Question: I'm new to mobx,
I was told that I can't use directly 'rootStore' from 'rootStore.tsx' directly, and I have to replace it with hook, so I've tried to call hook 'useStore' from 'rootStore.tsx'
but in this case I've got an error
my files are:
'''
import { createContext, useContext } from 'react'
import { makeAutoObservable } from 'mobx'
import { AsyncTrunk } from 'mobx-sync'
import AsyncStorage from '@react-native-async-storage/async-storage'
import { DayStyle, firstDayStyle } from '../styles/markedDayStyle'
const period: Record<string, DayStyle> = {
'2022-02-16': firstDayStyle,
}
export const rootStore = makeAutoObservable({
periods: period,
})
export const trunk = new AsyncTrunk(rootStore, {
storage: AsyncStorage,
})
export const StoreContext = createContext(rootStore)
export const StoreProvider = StoreContext.Provider
export const useStore = () => useContext(StoreContext)
'''
'''
const App = observer(({}) => {
const store = useStore()
const [isStoreLoaded, setIsStoreLoaded] = useState(false)
useEffect(() => {
const rehydrate = async () => {
await trunk.init()
setIsStoreLoaded(true)
}
rehydrate().catch(() => console.log('problems with localStorage'))
}, [store])
if (!isStoreLoaded) {
return (
<View style={{ flex: 1, alignItems: 'center', justifyContent: 'center' }}>
<ActivityIndicator size="large" />
</View>
)
} else {
return (
<StoreProvider value={store}>
<PaperProvider theme={store.isDarkMode ? darkTheme : lightTheme}>
<View style={styles.container}>
<CalendarScreen/>
</View>
</PaperProvider>
</StoreProvider>
)
}
})
'''
'''
const CalendarScreen = observer(({}) => {
const store = useStore()
const handleDayPress = (day: DateData) => {
setModalVisible(true)
setPressedDay(day.dateString)
}
return (
<SafeAreaView style={styles.screenContainer}>
<Calendar
onDayPress={day => {handleDayPress(day)}}
/>
<View>
<ModalConfirmDay modalVisible={modalVisible} setModalVisible={setModalVisible} pressedDay={pressedDay} />
</View>
</SafeAreaView>
)
)}
'''
'''
import { fillMarkedDays } from '../functions/fillMarkedDays'
const ModalConfirmDay = observer(({ modalVisible, setModalVisible, pressedDay }: ModalConfirmDayProps) => {
const handlePeriodStarts = () => {
fillMarkedDays(pressedDay)
setModalVisible(false)
}
return (
<View style={styles.centeredView}>
<Modal
visible={modalVisible}
>
<View style={styles.modalView}>
<TouchableOpacity onPress={() => handlePeriodStarts()}>
<Text>Period starts</Text>
</TouchableOpacity>
</View>
</Modal>
</View>
)
})
'''
'''
import { rootStore, useStore} from '../store/rootStore'
import { firstDayStyle} from '../styles/markedDayStyle'
const fillMarkedDays = (selectedDay: string) => {
const store = useStore()
if (selectedDay) {
store.periods[selectedDay] = firstDayStyle
}
}
'''
when I try to add a new key-value (in 'fillMarkedDays.tsx') to 'store.periods' I'm getting this

how can I fix this or select a better approach to call the store? Thanks everyone
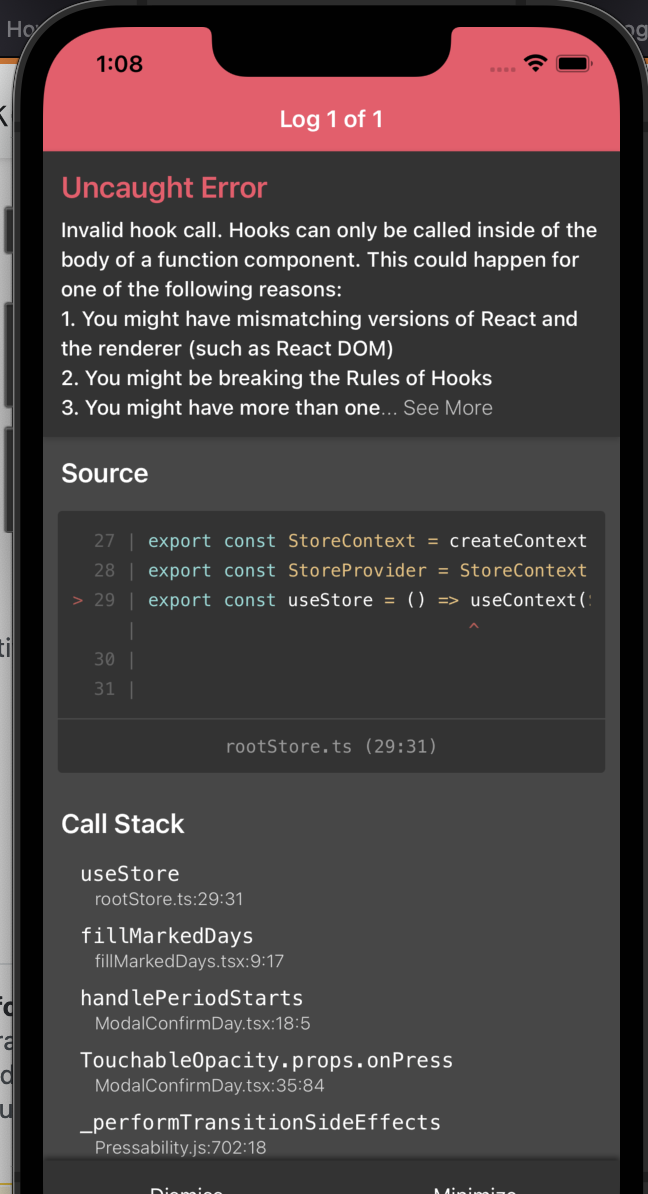
Answer: <URL>, so basically you can only use them before return statement, and also you can't use any conditions and so on. 'fillMarkedDays' is just a function, not a component, it has no access to React context, hooks or whatever.
What you can do is first get the store with hook, then pass it as an argument into the 'fillMarkedDays' function:
'''
const ModalConfirmDay = observer(({ modalVisible, setModalVisible, pressedDay }: ModalConfirmDayProps) => {
const store = useStore()
const handlePeriodStarts = () => {
fillMarkedDays(store, pressedDay)
setModalVisible(false)
}
// ...
}
'''